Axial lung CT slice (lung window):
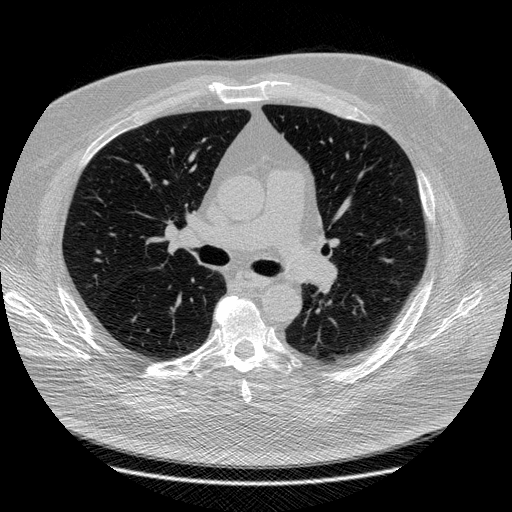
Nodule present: no